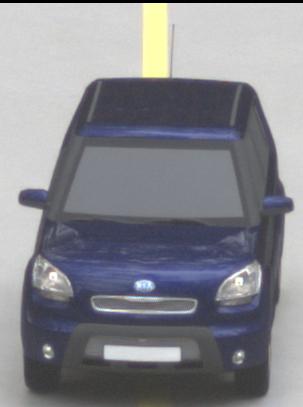
Make: KIA
Model: Soul 1.6
Detailed model: Soul (AM)
Model produced from: 2009/02
Model produced until: 2009/11
Doors: 5
Color: blue
Road condition: wet road
Daytime: morning or afternoon
Contrast: low contrast